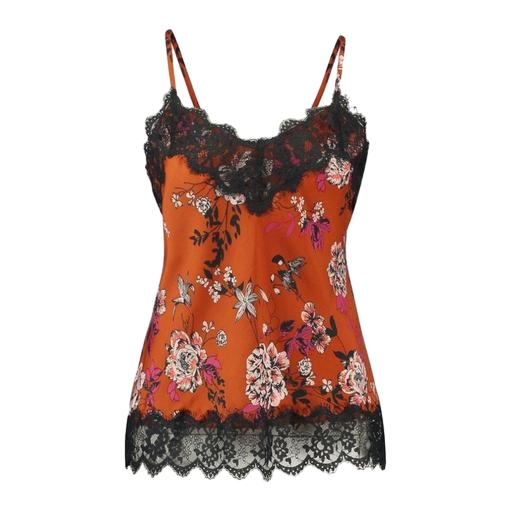
multicolor vila brown lace detail cami, orange fwrd exclusive top, multicolor vila rust lace insert blouse, white background